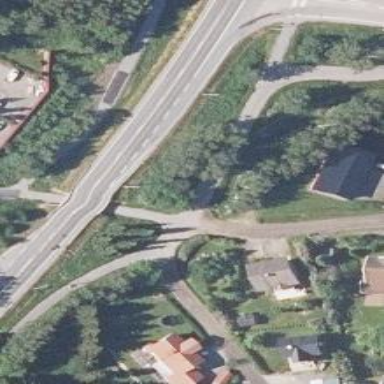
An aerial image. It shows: Asphalt cycleway.